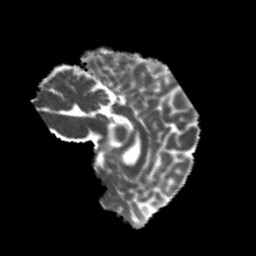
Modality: MD
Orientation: sagittal
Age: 18
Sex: male
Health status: healthy
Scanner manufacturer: philips
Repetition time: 7.393 s
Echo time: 0.08599 s